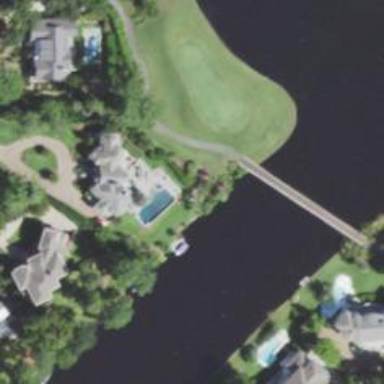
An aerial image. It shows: Bridge over path used as golf cartpath.